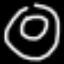
Label: donut